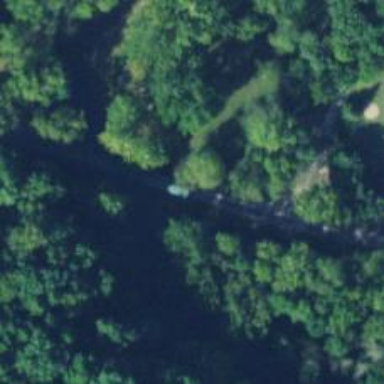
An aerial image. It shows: Unclassified road with covered bridge.